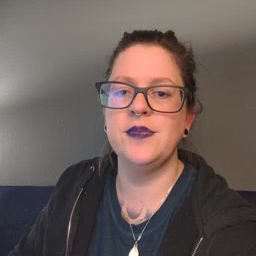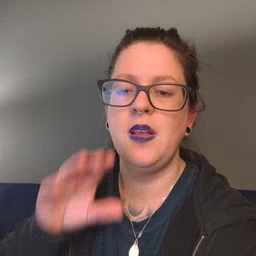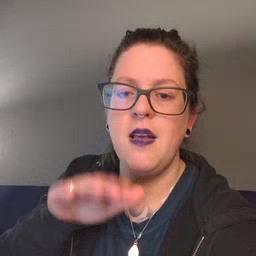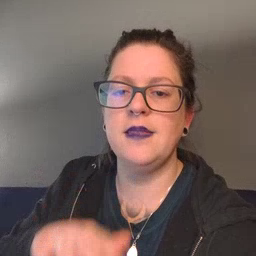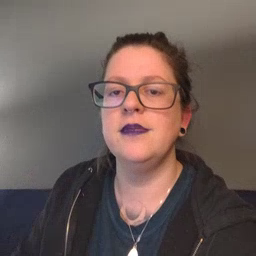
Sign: on